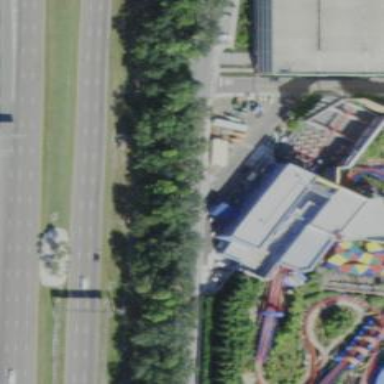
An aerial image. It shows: Building serving as the station for roller coaster attraction.